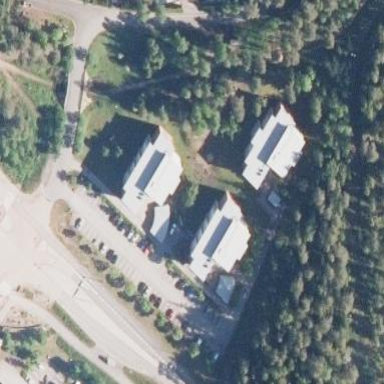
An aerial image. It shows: Parking area with surface.